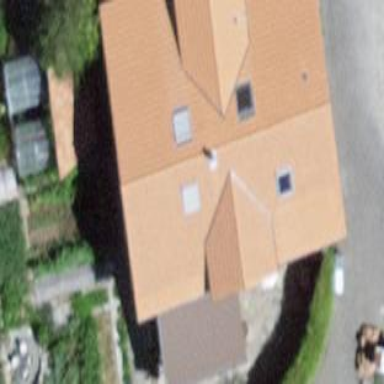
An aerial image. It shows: Residential building.